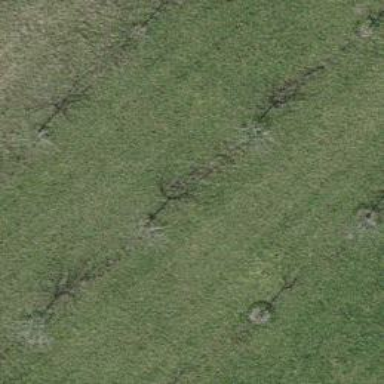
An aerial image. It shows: Deciduous broadleaved tree in orchard.